Field crop: maize
Growth stage: 2
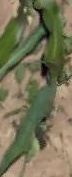
Species: maize